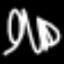
Label: squiggle